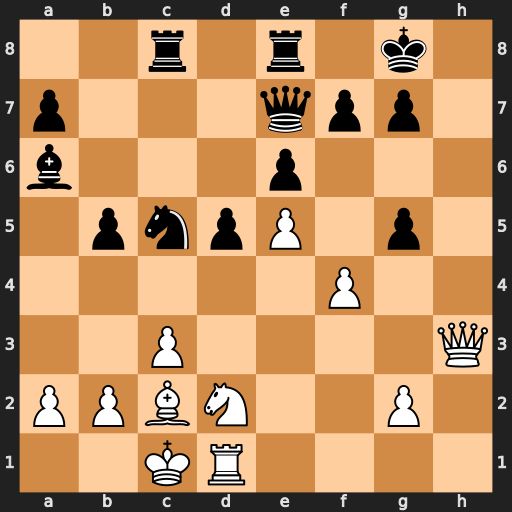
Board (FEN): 2r1r1k1/p3qpp1/b3p3/1pnpP1p1/5P2/2P4Q/PPBN2P1/2KR4
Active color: w
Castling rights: -
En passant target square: -
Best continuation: Qh7+ Kf8 Qh8#